八年级 · 算术
解下列一元一次不等式 (组) :

(1) $5 x \geq 3 x+1$,

(2) $\left\{\begin{array}{l}2 x-1 \leq-x+2 \\ \frac{x-1}{2}<\frac{1+2 x}{3}\end{array}\right.$ 并把它的解集表示在数轴上;
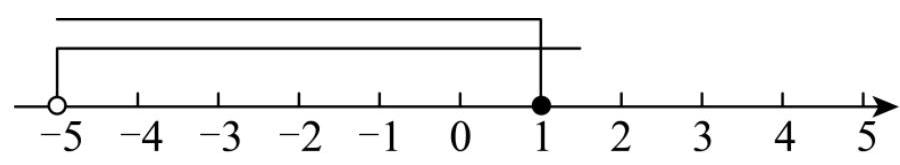
答案: 解: (1) $5 x \geq 3 x+1$

移项得, $5 x-3 x \geq 1$

合并同类项得， $2 x \geq 1$

系数化为 1 得, $x \geq \frac{1}{2}$ ；

(2) $\left\{\begin{array}{l}2 x-1 \leq-x+2 \\ \frac{x-1}{2}<\frac{1+2 x}{3}\end{array}\right.$

解不等式(1), 移项, 合并同类项得, $3 x \leq 3$

系数化为 1 得, $x \leq 1$;

解不等式(2), 去分母得, $3 x-3<2+4 x$

移项, 合并同类项得, $-x<5$

系数化为 1 得, $x>-5$;

故不等式组的解集为: $-5<x \leq 1$.

数轴表示如下: